Interaction volume radius: 5 \u00c5
Interaction volume height: 20 \u00c5
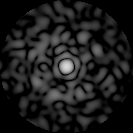
Disorder parameter: 0.855